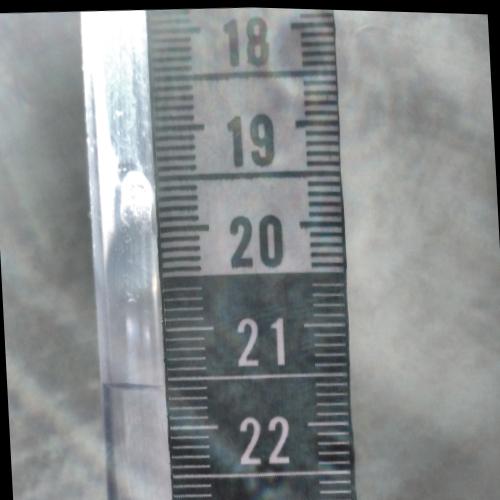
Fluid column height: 21.6 cm